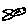
Label: fish